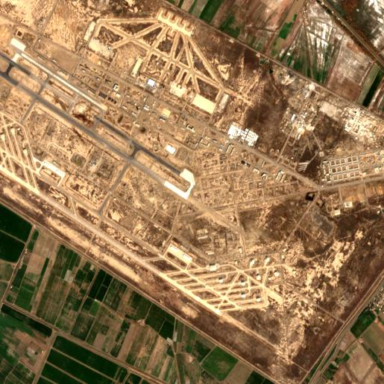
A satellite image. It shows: Military airfield located within larger aerodrome area.